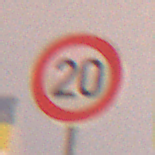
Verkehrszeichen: Geschwindigkeit20
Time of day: Night
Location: Outdoor (Urban)
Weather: Overcast
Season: Winter
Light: Artificial